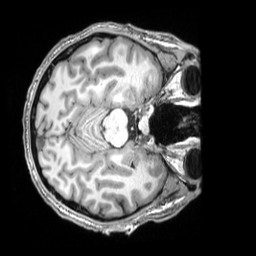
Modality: T1w
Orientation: axial
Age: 30
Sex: male
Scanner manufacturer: siemens
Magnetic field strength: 3 T
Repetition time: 2.5 s
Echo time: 0.00343 s